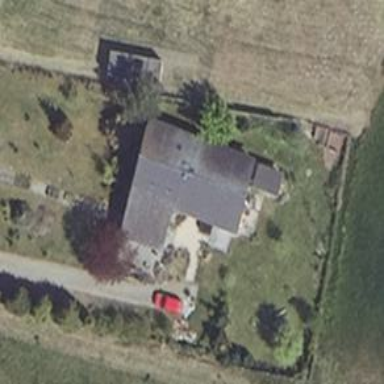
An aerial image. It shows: Simple house.